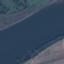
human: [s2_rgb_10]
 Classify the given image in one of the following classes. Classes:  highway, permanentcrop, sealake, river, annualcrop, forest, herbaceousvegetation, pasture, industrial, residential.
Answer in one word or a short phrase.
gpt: River